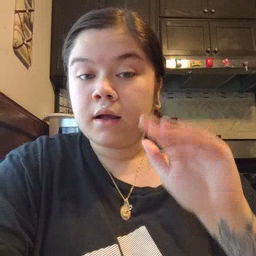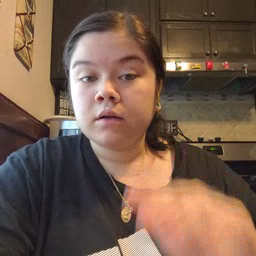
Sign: bye